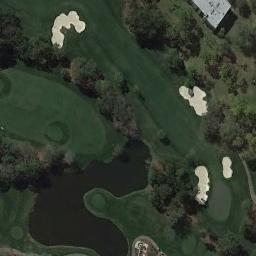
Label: golf_course